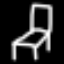
Label: chair